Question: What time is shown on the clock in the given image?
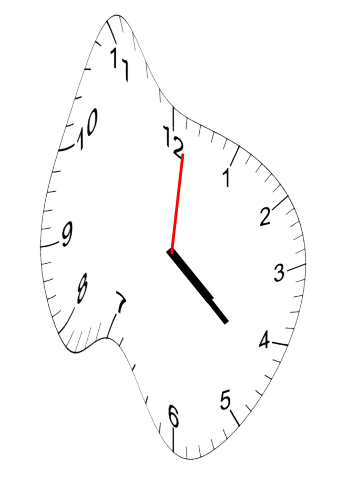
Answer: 04:22:01